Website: crate-barrel
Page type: gifting
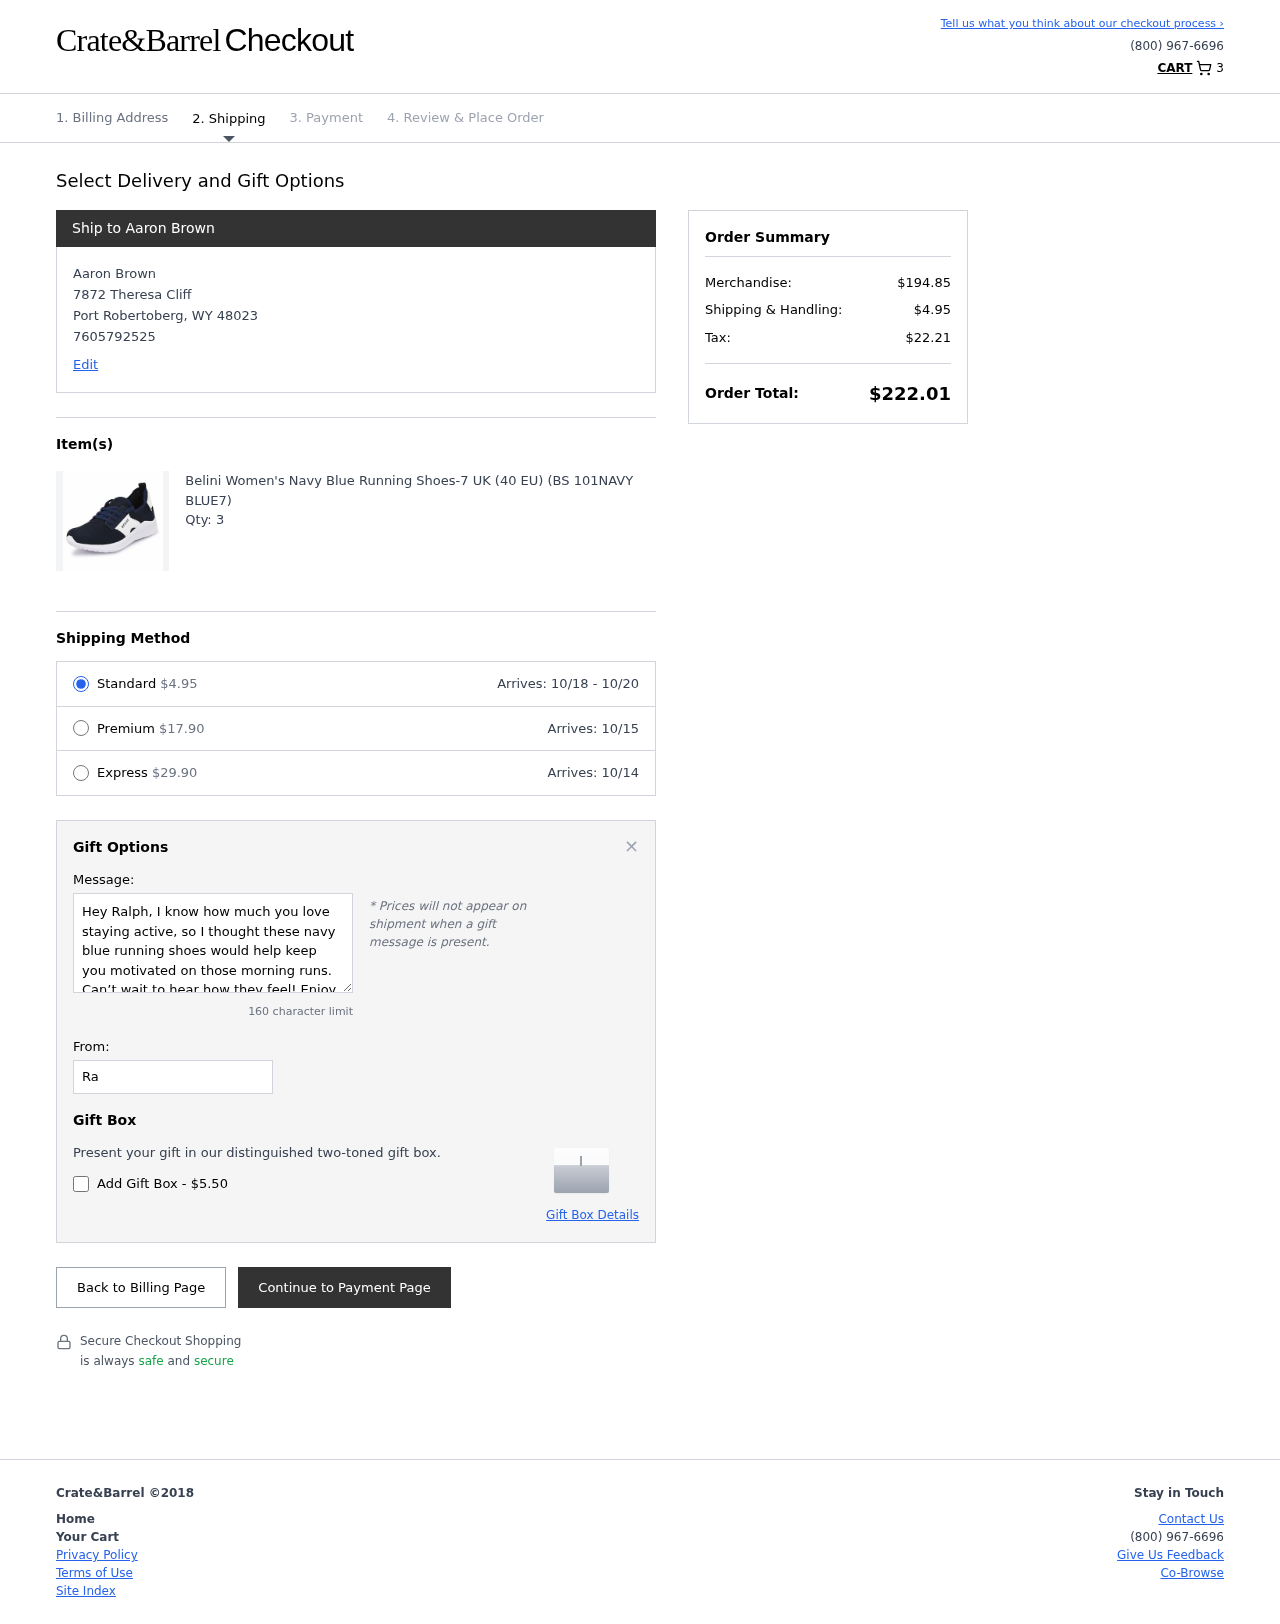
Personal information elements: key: PII_CITY
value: Port Robertoberg
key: PII_FULLNAME
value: Aaron Brown
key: PII_GIFT_FIRSTNAME
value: Ralph
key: PII_GIFT_MESSAGE
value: Hey Ralph, I know how much you love staying active, so I thought these navy blue running shoes would help keep you motivated on those morning runs. Can’t wait to hear how they feel! Enjoy every step!
Aaron
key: PII_PHONE
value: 7605792525
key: PII_POSTCODE
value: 48023
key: PII_STATE_ABBR
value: WY
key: PII_STREET
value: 7872 Theresa Cliff
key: PII_FULLNAME2
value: Aaron Brown
Product elements: key: PRODUCT1_NAME
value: Belini Women's Navy Blue Running Shoes-7 UK (40 EU) (BS 101NAVY BLUE7)
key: PRODUCT1_QUANTITY
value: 3
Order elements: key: ORDER_NUM_ITEMS
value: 3
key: ORDER_SHIPPING_COST
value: $4.95
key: ORDER_DELIVERY_DATE_RANGE
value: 10/18 - 10/20
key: ORDER_PREMIUM_SHIPPING
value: $17.90
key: ORDER_PREMIUM_DATE
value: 10/15
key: ORDER_EXPRESS_SHIPPING
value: $29.90
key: ORDER_EXPRESS_DATE
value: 10/14
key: ORDER_SUBTOTAL
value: $194.85
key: ORDER_TAX
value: $22.21
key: ORDER_TOTAL
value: $222.01